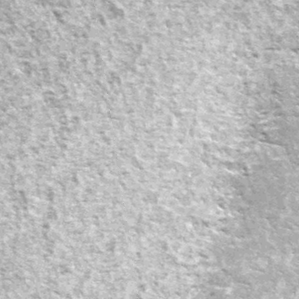
Label: frost